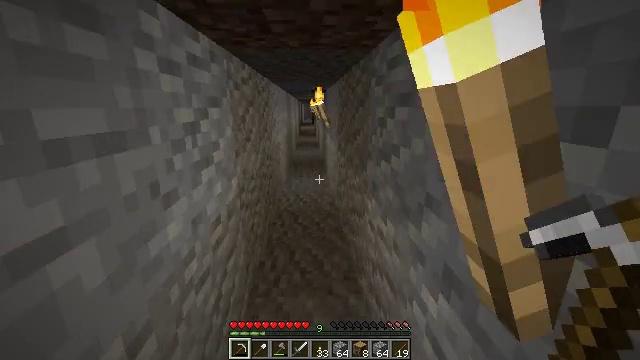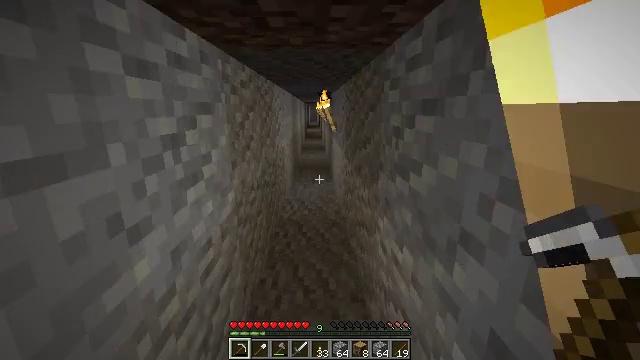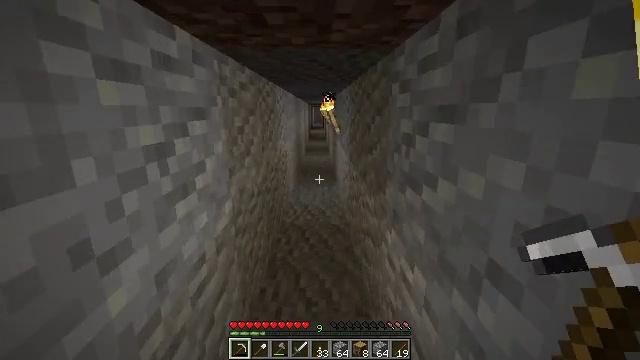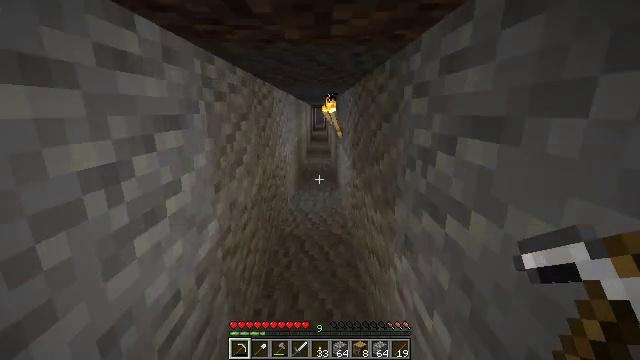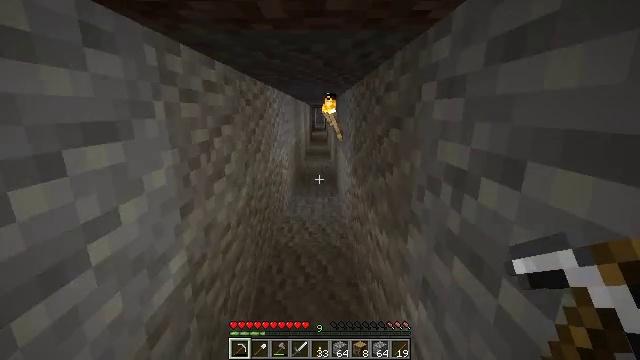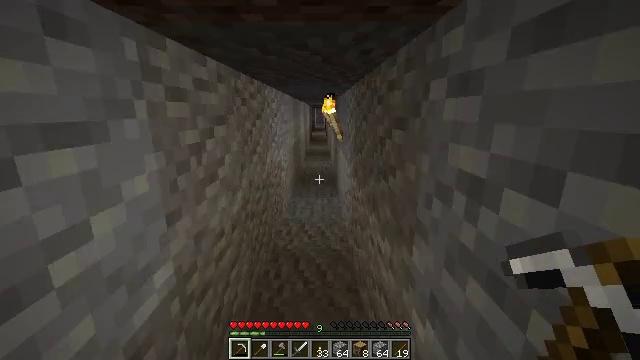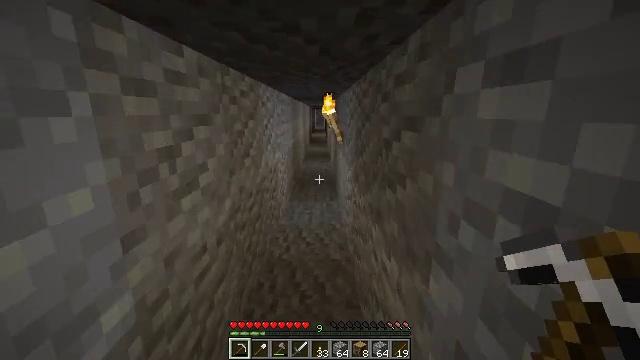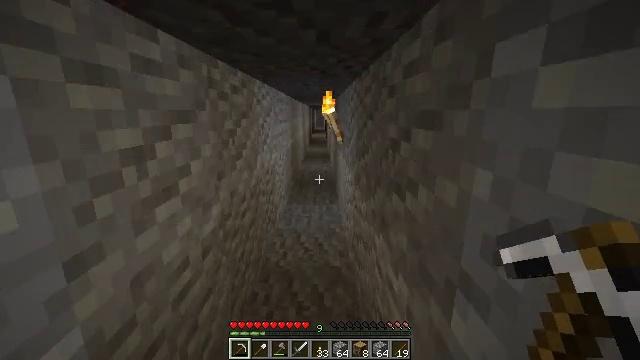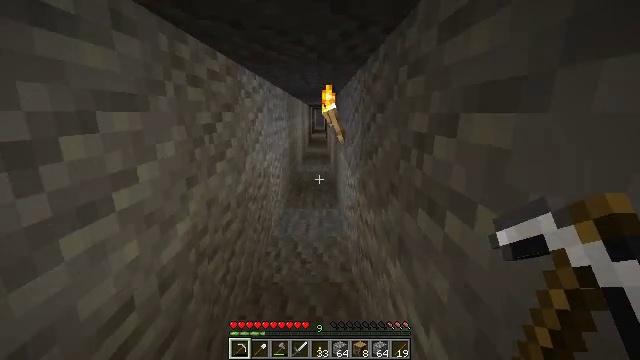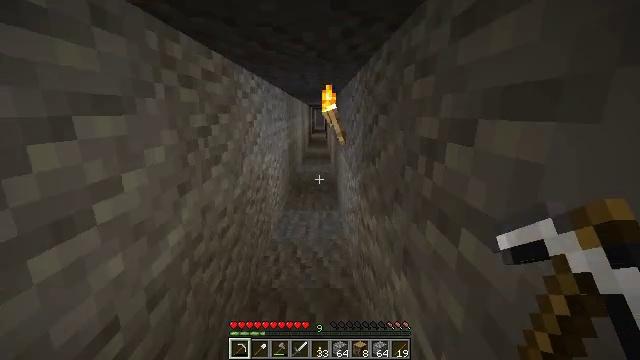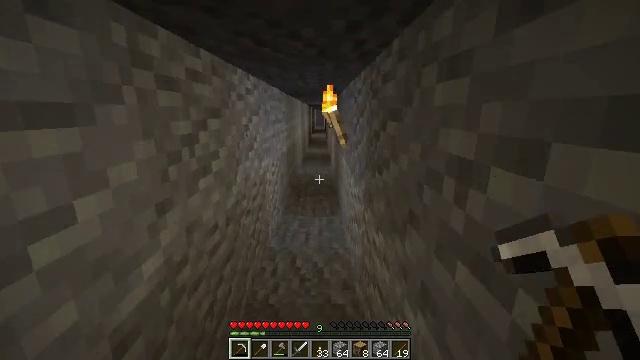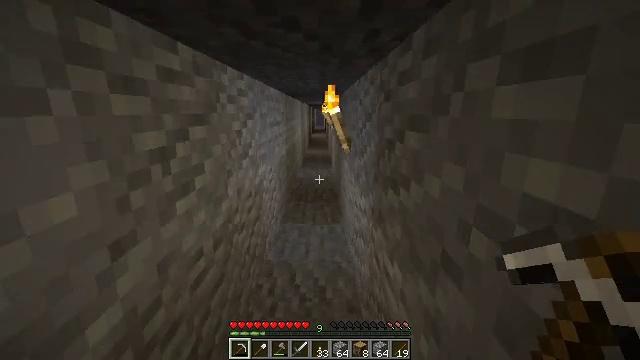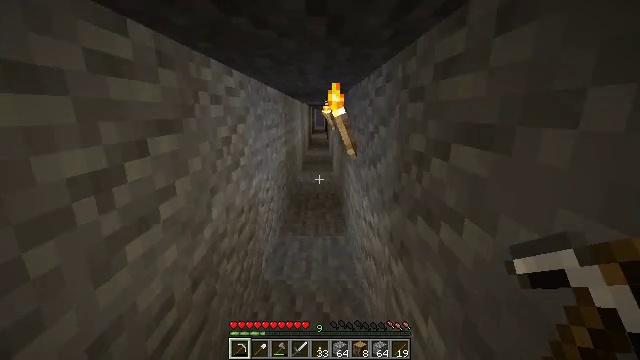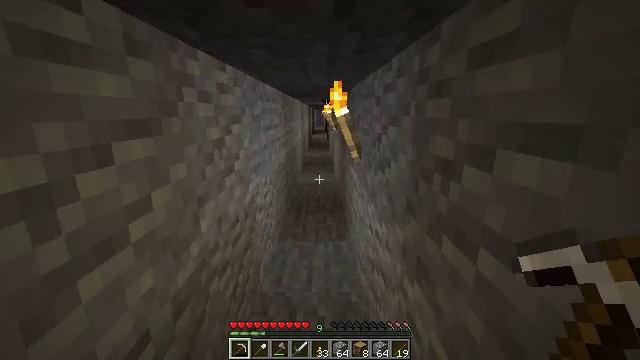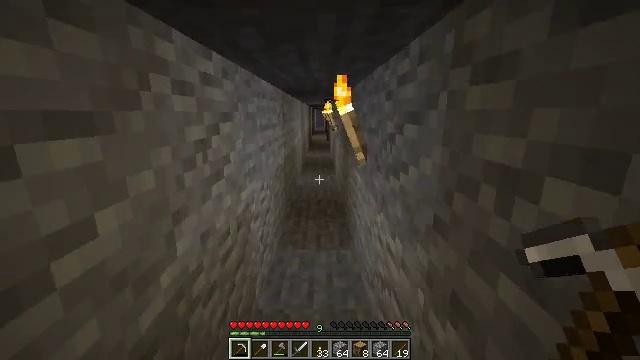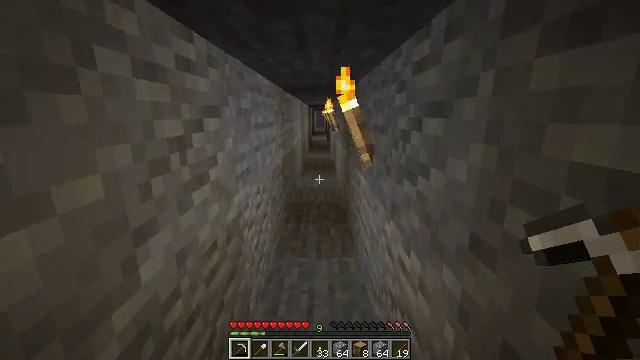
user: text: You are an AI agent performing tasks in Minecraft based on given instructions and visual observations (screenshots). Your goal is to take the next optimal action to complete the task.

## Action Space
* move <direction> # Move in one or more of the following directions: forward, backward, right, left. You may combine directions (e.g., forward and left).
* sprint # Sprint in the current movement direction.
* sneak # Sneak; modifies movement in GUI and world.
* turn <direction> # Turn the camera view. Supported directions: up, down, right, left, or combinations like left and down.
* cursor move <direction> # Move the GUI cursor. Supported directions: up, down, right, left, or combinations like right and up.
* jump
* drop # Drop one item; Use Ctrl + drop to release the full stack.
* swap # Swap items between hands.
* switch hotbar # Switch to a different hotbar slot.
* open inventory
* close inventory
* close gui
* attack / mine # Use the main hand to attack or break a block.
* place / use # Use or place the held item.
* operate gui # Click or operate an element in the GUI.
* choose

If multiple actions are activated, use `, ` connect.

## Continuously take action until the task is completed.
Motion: motion action
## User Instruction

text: Remove a lapis lazuli from the inventory.
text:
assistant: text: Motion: move forward, sprint, turn left
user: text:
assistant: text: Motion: move forward, sprint
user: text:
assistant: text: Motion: move forward, sprint
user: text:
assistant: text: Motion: move forward, sprint
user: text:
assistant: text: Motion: move forward, sprint
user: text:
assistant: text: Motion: move forward, sprint
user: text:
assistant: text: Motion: move forward, sprint
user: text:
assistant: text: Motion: move forward, sprint
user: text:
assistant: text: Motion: move forward, sprint
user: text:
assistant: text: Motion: move forward, sprint
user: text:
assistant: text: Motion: move forward, sprint
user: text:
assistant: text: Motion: move forward, sprint
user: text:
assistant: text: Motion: move forward, sprint
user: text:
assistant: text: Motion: move forward, sprint
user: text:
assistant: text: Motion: move forward, sprint
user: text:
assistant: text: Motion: move forward, sprint
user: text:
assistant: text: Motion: move forward, sprint
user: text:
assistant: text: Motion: move forward, sprint
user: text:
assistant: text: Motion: move forward, sprint
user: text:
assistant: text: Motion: move forward, sprint
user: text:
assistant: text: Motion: move forward, sprint
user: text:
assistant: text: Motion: move forward, sprint
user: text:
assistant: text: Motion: move forward, sprint
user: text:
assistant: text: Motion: move forward, sprint
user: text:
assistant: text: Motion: move forward, sprint
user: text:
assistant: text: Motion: move forward, sprint
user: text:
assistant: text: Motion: move forward, sprint
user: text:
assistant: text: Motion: move forward, sprint
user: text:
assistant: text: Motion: move forward, sprint
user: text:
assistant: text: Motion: move forward, sprint